Field crop: maize
Growth stage: 1
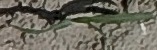
Species: sorghum